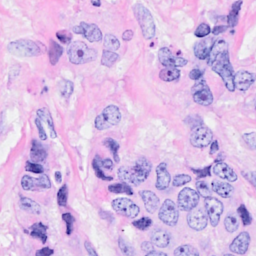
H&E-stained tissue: Breast